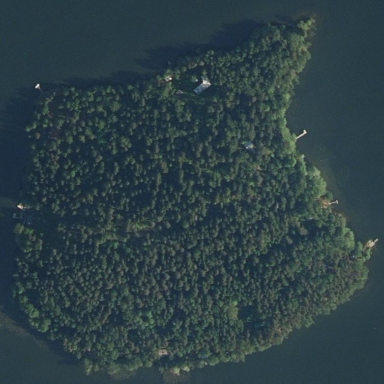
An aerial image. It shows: Islet covered with woodland.